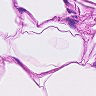
Metastatic tissue present: no